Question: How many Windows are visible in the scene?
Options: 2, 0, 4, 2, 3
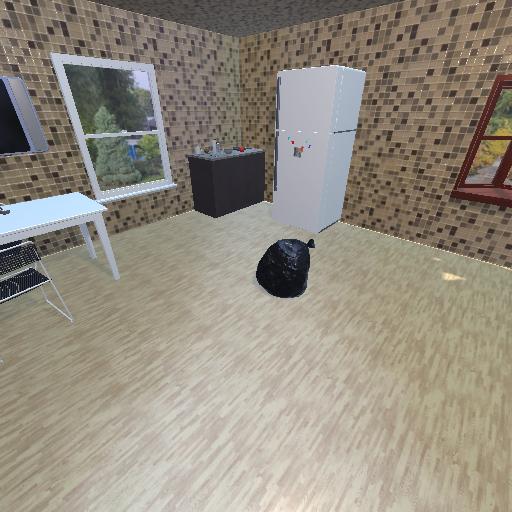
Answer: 2